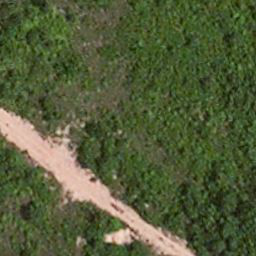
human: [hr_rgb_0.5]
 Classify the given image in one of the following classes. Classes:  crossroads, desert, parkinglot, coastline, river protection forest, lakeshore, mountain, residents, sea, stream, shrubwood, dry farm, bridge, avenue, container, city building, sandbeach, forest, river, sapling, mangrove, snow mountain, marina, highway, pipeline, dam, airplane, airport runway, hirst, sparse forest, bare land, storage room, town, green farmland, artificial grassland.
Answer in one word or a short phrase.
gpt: avenue